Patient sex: M
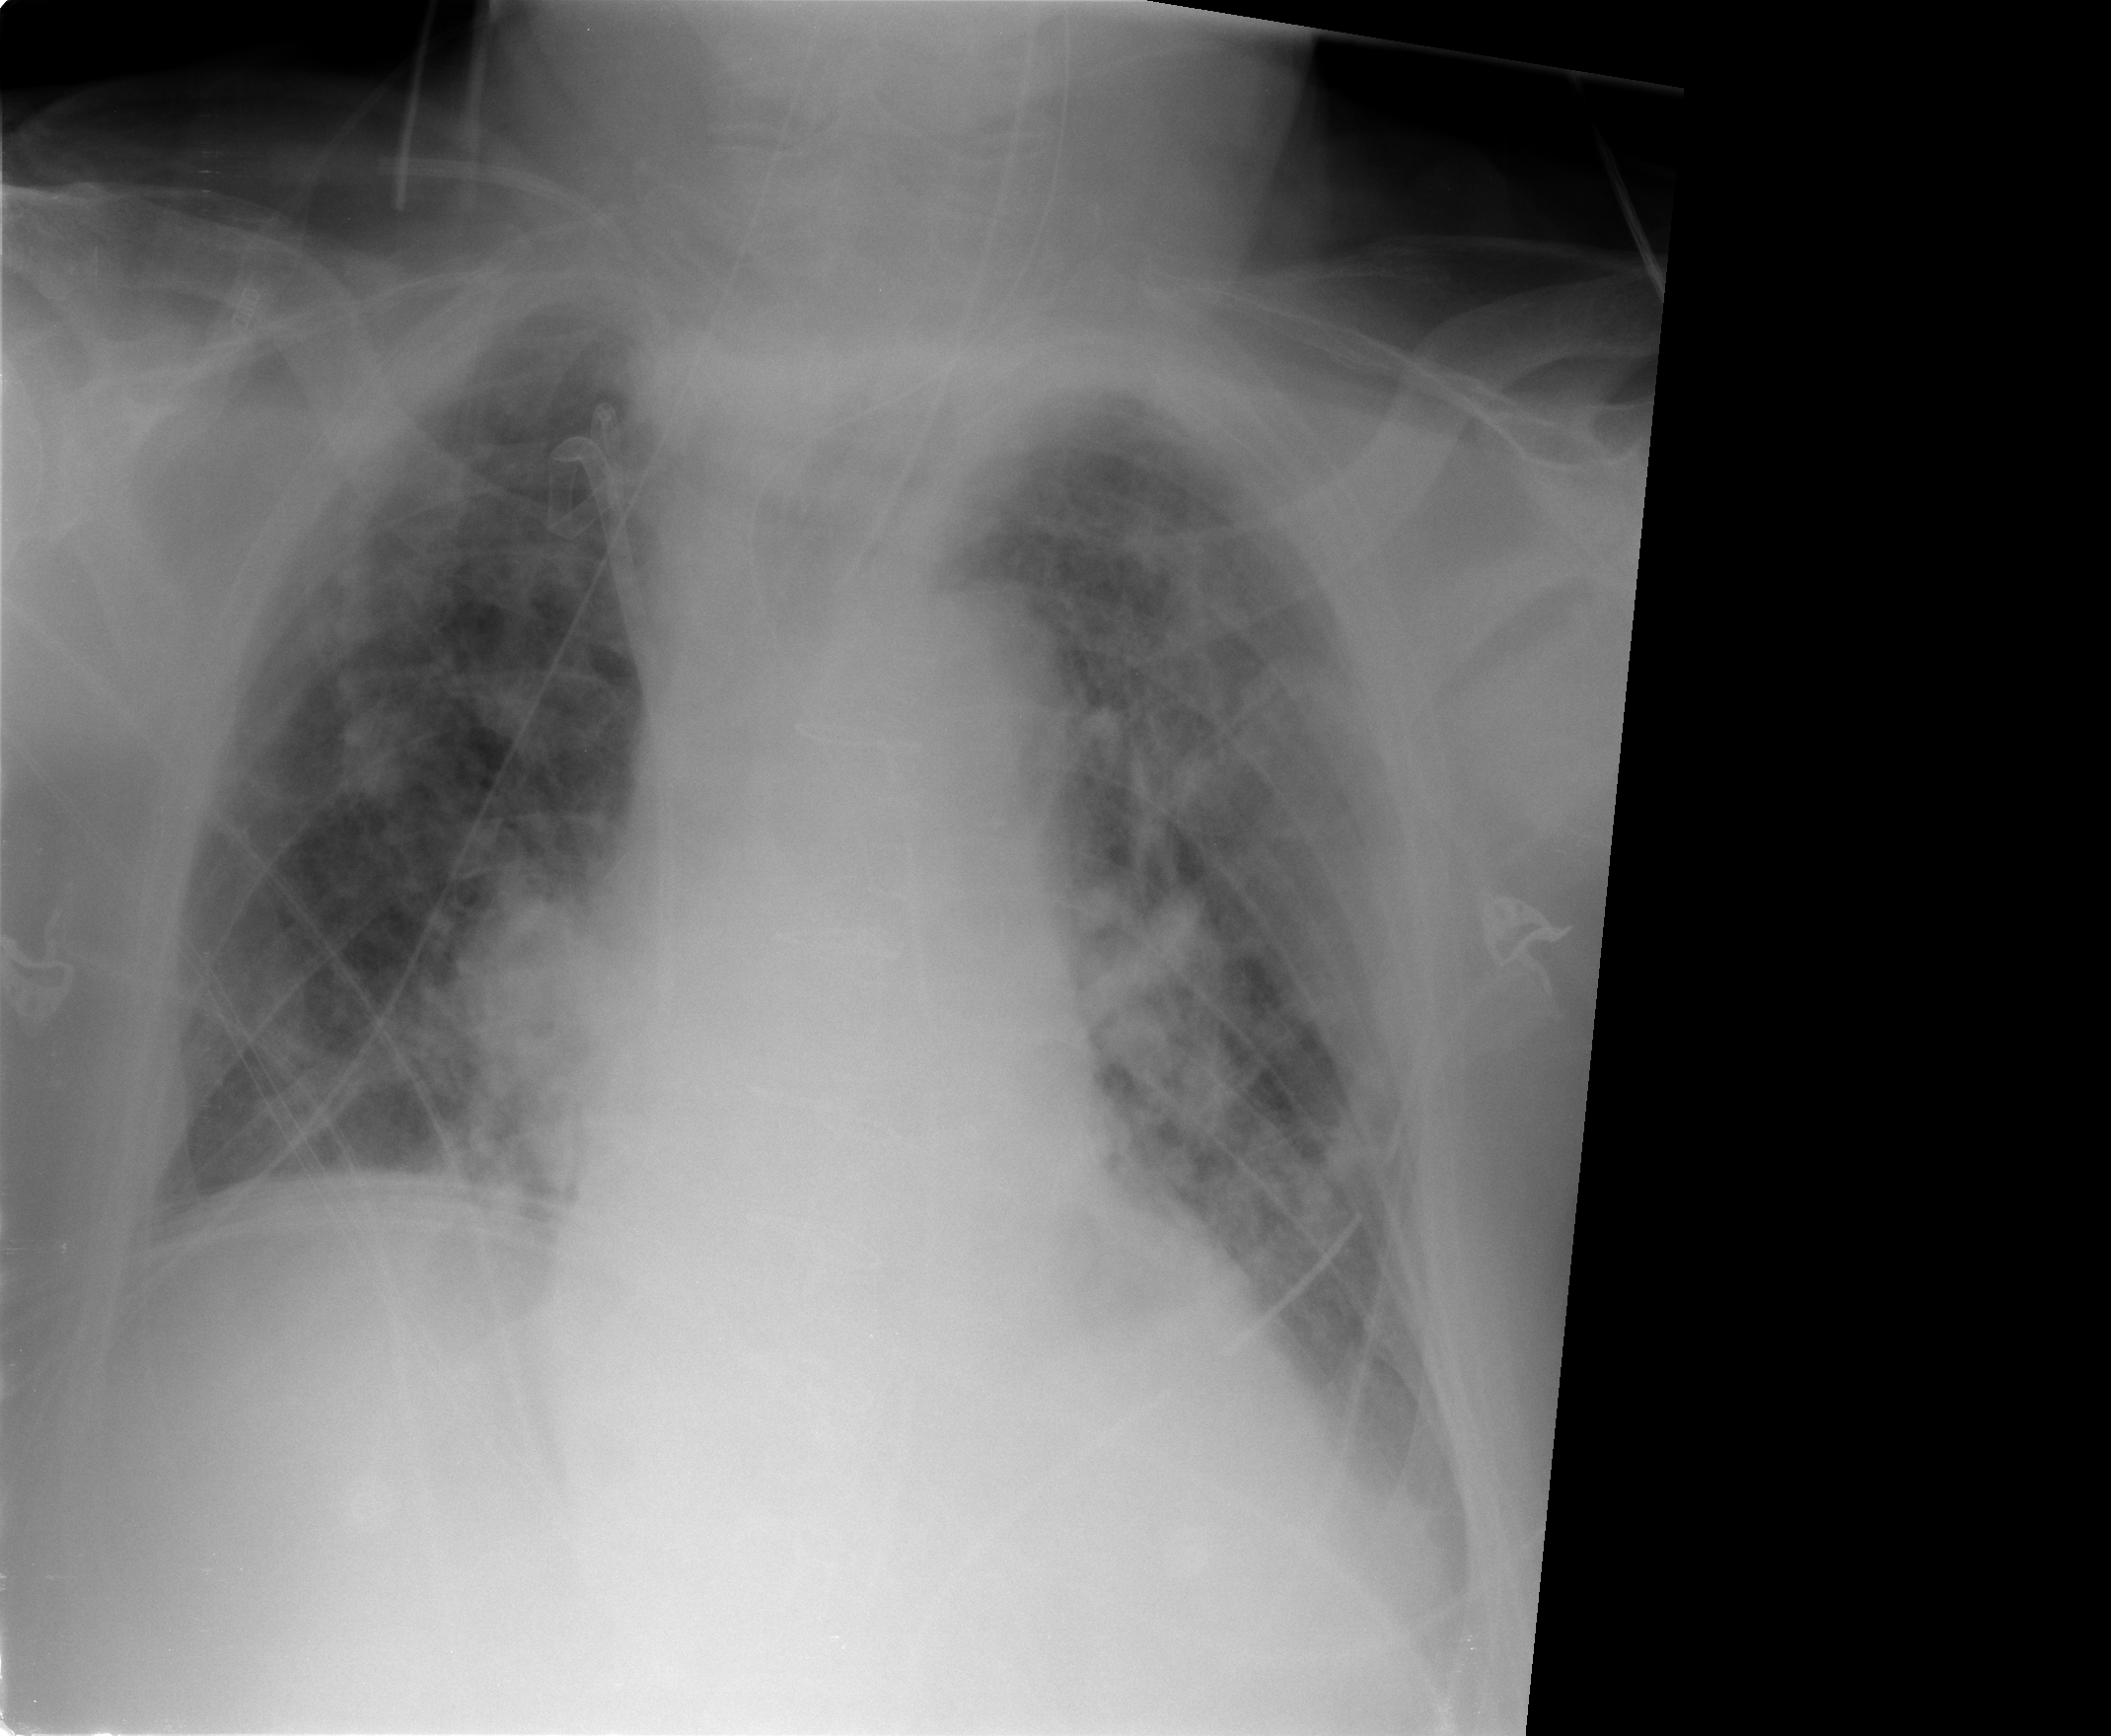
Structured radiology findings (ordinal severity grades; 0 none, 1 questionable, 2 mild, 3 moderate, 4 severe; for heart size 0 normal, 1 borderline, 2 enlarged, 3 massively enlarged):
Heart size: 1
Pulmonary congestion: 2
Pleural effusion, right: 0
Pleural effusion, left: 1
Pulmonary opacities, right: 0
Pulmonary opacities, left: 0
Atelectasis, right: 0
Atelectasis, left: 2